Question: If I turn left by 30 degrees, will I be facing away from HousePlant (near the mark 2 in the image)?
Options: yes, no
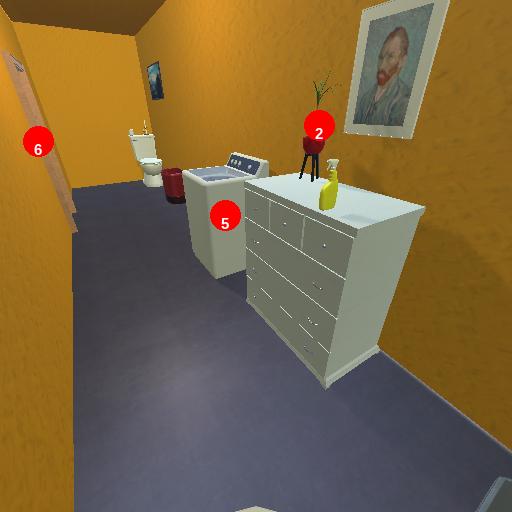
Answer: yes